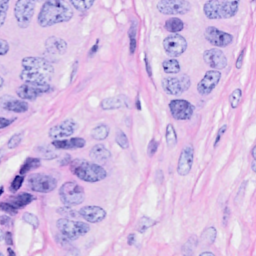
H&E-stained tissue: Breast